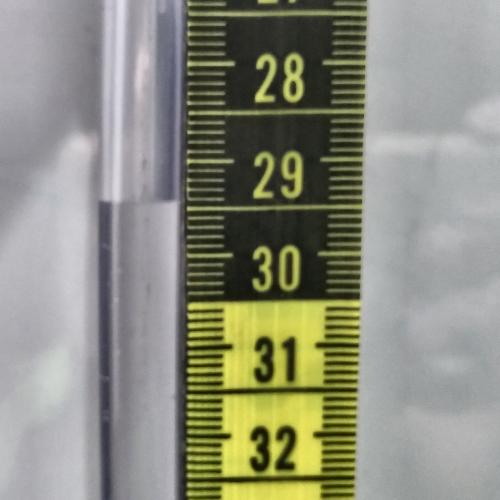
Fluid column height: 29.4 cm